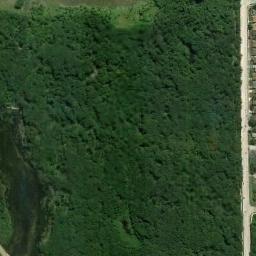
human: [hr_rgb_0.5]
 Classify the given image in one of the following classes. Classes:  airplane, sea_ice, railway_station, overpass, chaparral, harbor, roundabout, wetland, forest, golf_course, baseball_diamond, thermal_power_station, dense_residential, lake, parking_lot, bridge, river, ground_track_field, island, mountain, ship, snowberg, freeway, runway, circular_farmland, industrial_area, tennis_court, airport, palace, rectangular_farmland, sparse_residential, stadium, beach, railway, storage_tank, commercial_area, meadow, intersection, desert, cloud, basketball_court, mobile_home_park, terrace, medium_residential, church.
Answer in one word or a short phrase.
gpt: forest